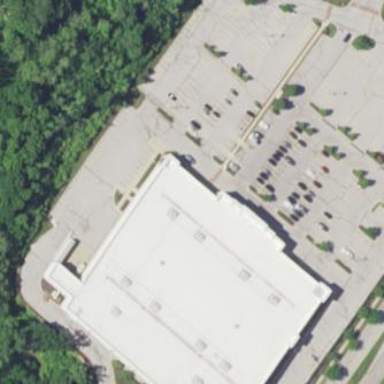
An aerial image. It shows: Department store building.